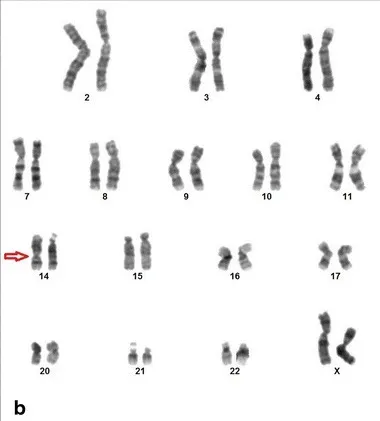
Cytogenetic analysis. B. Karyotype analysis of proband's mother with pericentric inversion of chromosome 14 (46,XX,inv(14)(p11.2q24).
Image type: pathology (fish)